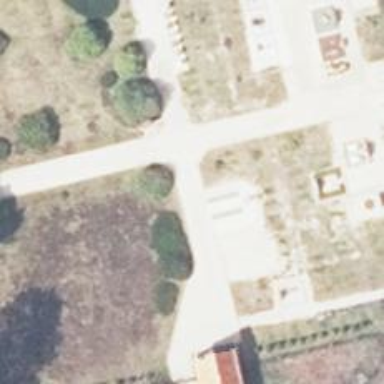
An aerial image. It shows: Fence surrounds the graveyard.